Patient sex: M
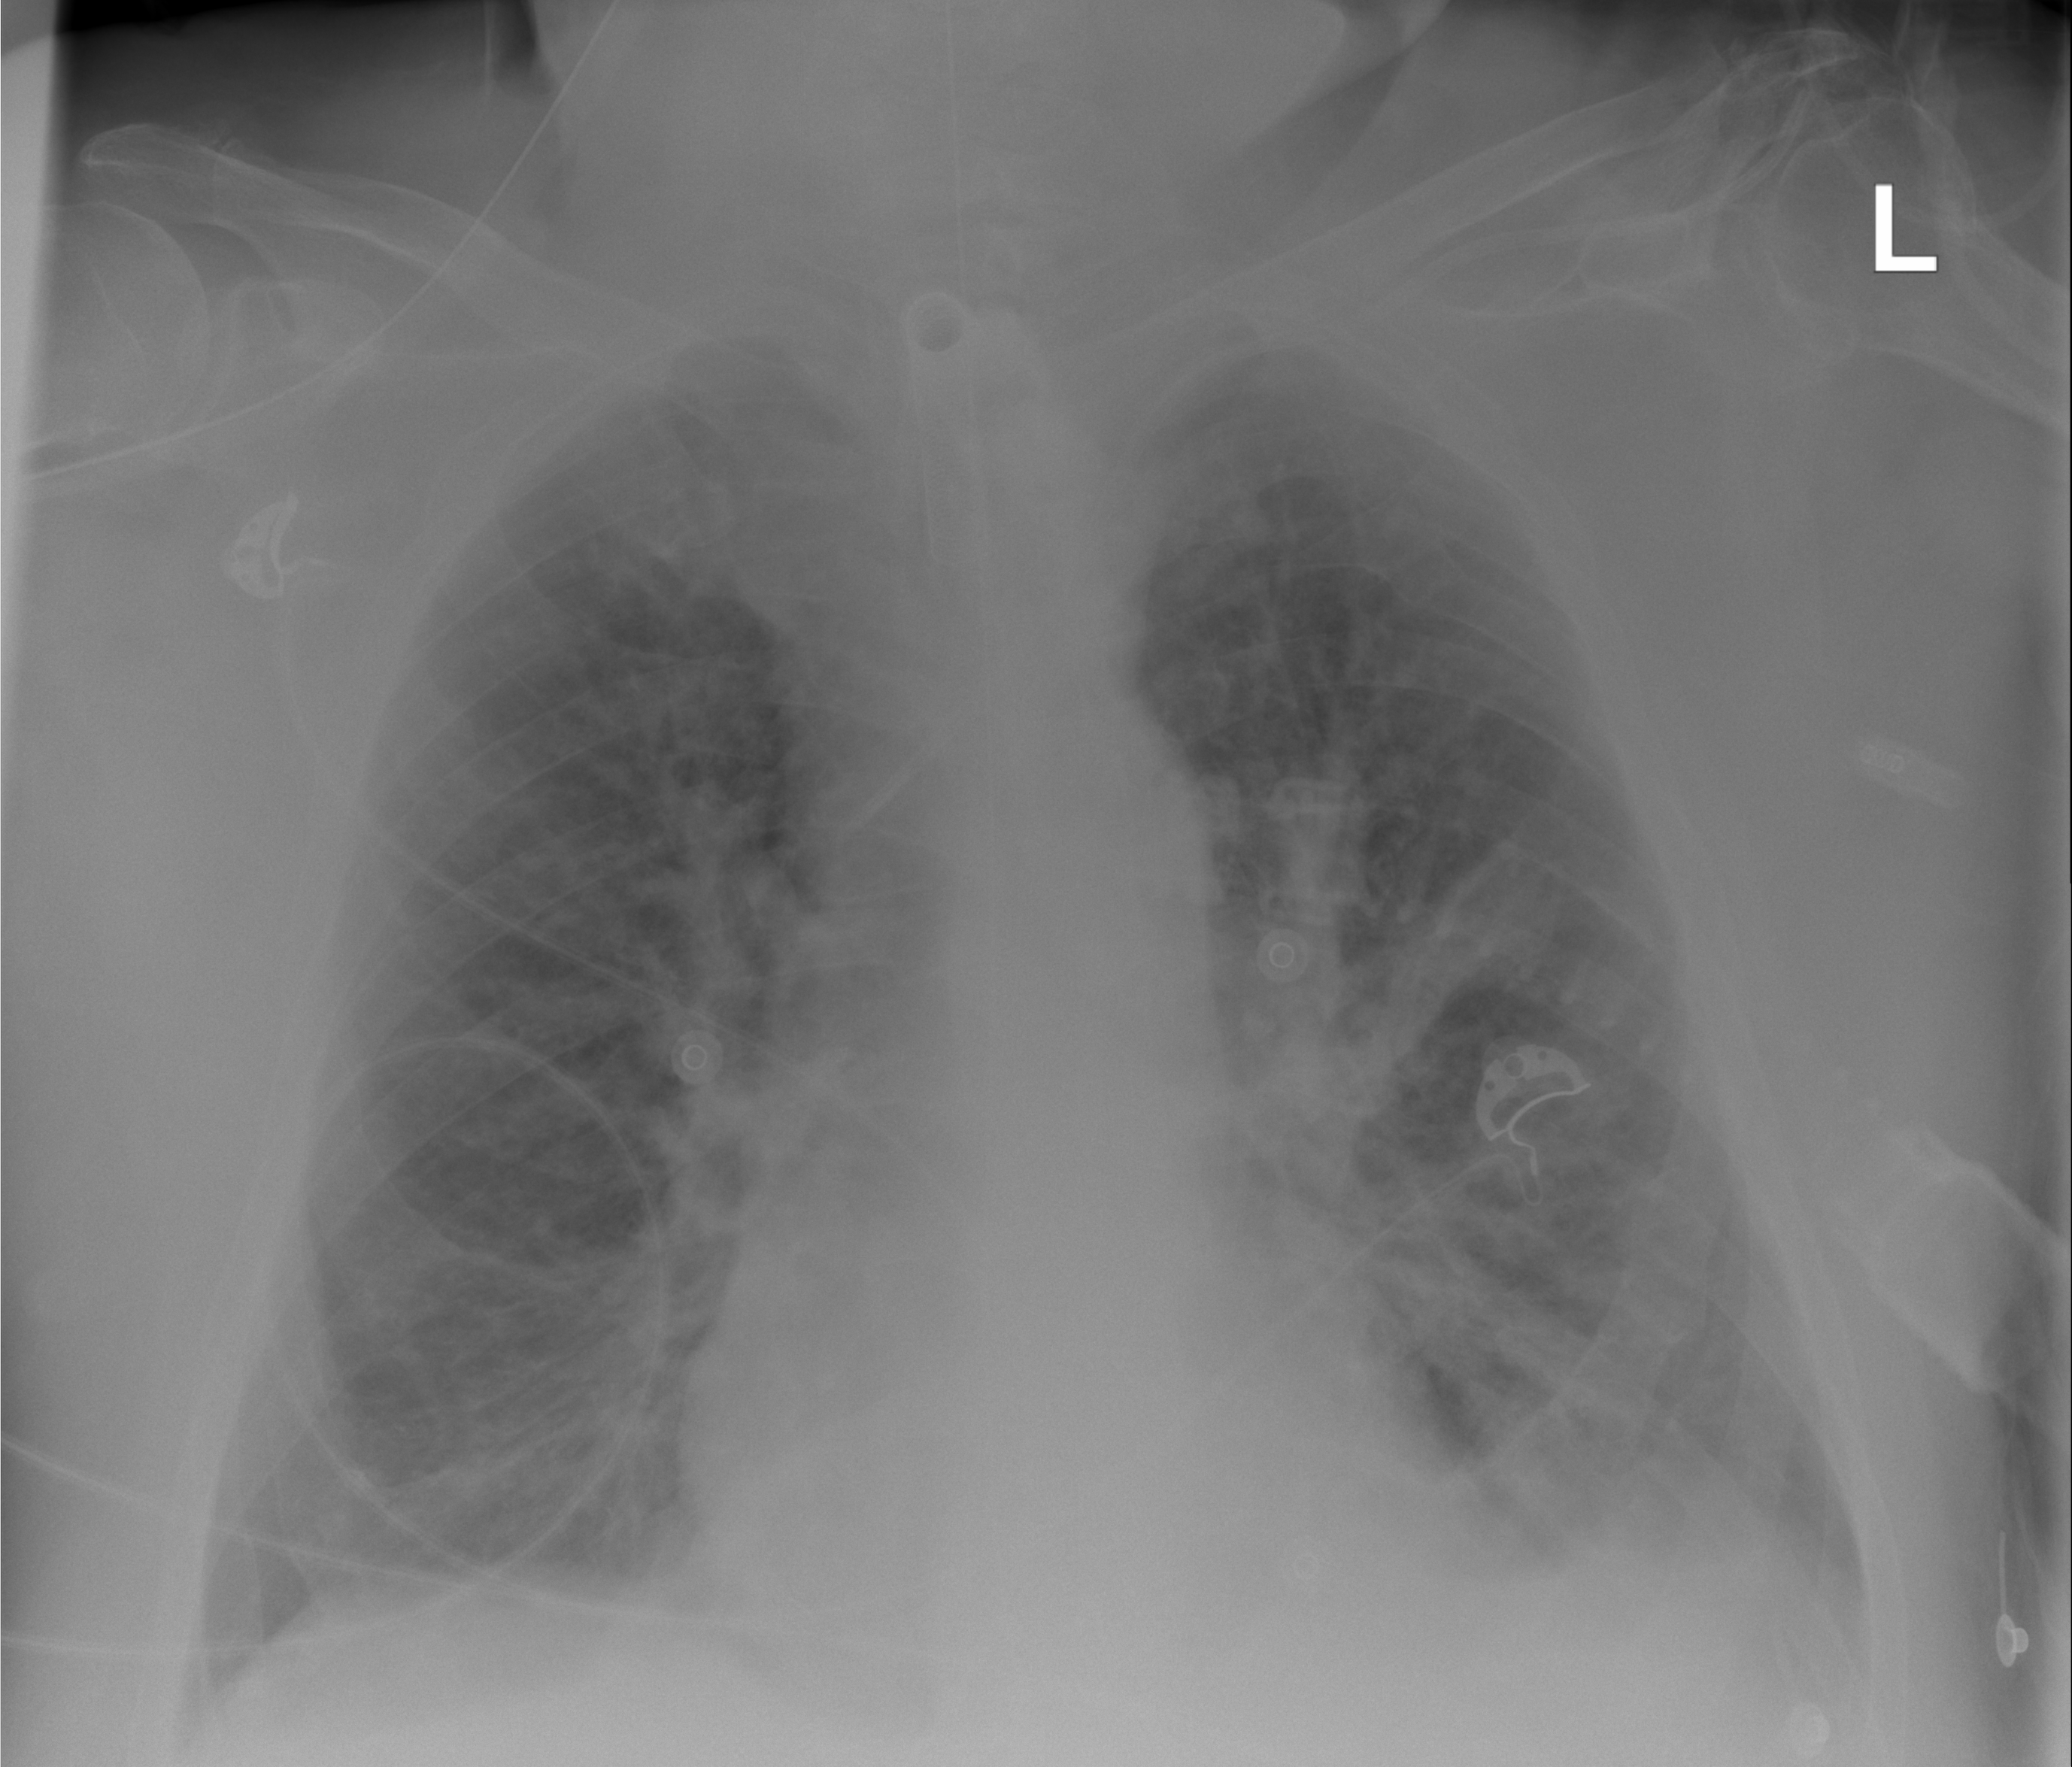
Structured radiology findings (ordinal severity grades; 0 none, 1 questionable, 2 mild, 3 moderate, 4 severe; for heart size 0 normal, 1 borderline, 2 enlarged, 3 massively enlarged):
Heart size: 0
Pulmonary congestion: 2
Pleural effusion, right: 0
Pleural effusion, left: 2
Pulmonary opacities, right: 3
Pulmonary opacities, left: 2
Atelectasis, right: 2
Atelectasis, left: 2